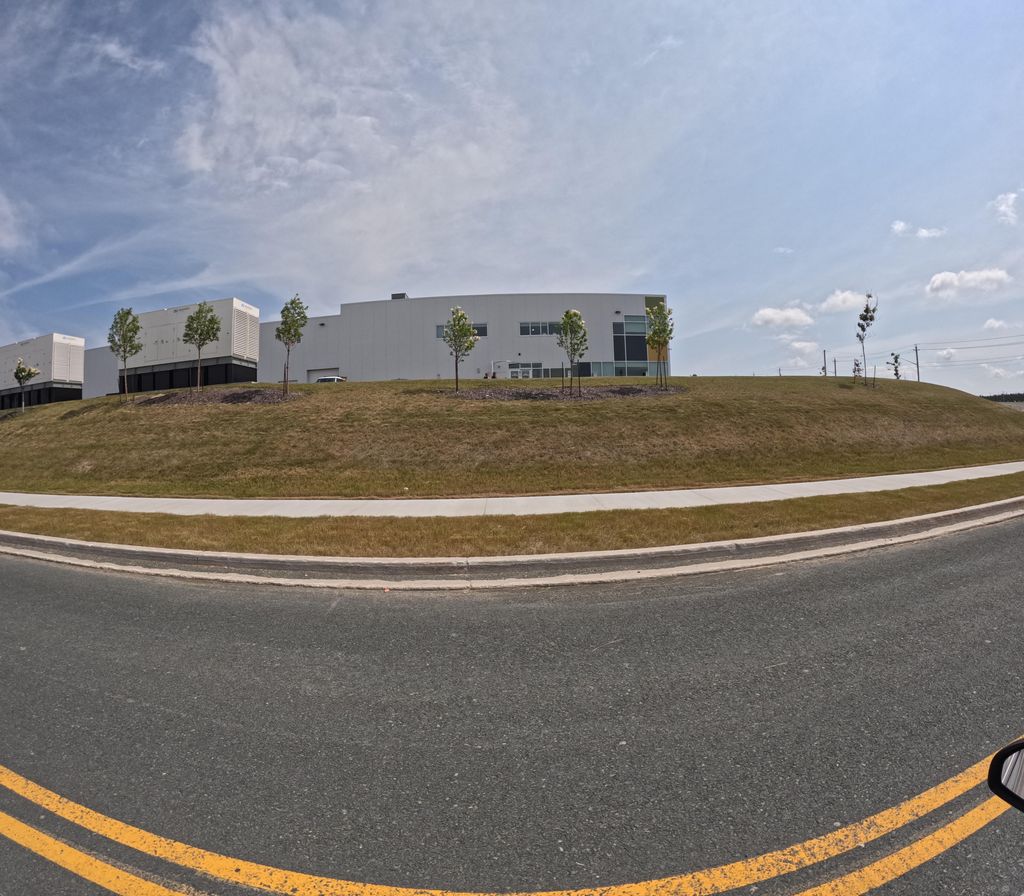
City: st_johns